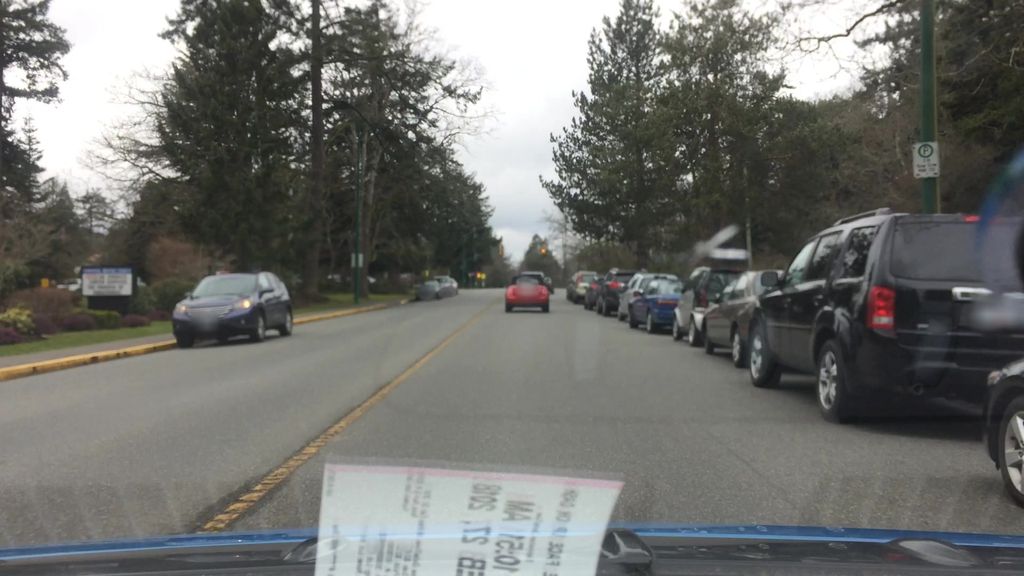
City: victoria